Question: Does anyone know how the look of the New York Times iPad app (specifically this view: <URL> was achieved?
Essentially, I'm wondering if someone could point me in the right direction for creating something like the above grid with cells that are different sizes.
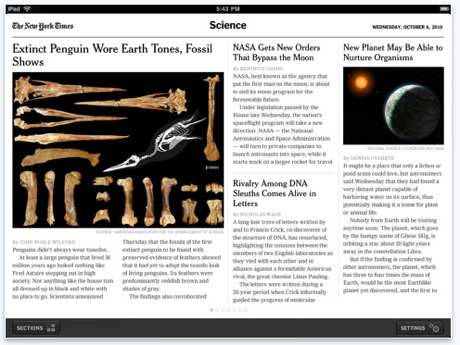
Answer: Basically, you start with a UIScrollView and then start to re-create all of the work UITableView does for you automatically.